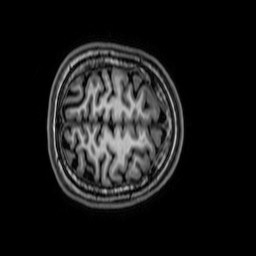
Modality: T1w
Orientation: axial
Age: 19
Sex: female